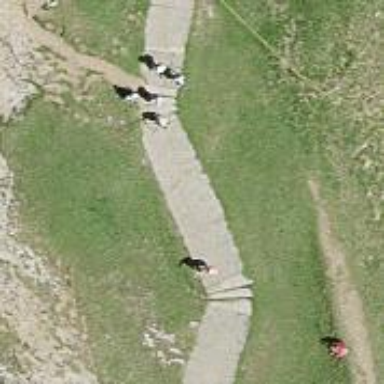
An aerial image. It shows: Path with stone plates as the surface.